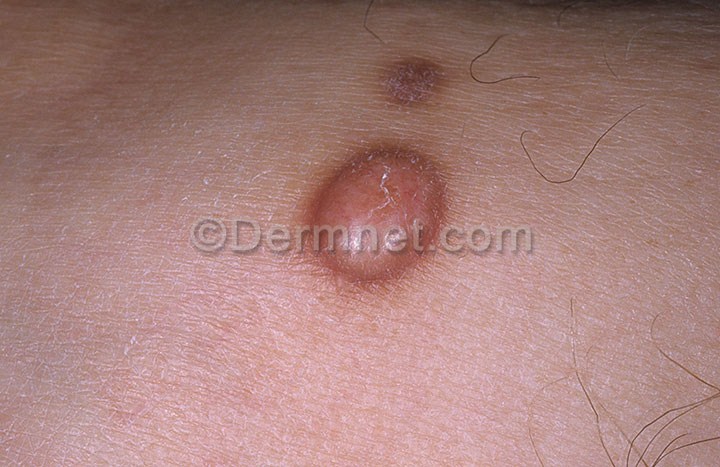
Disease: Seborrheic Keratoses and other Benign Tumors